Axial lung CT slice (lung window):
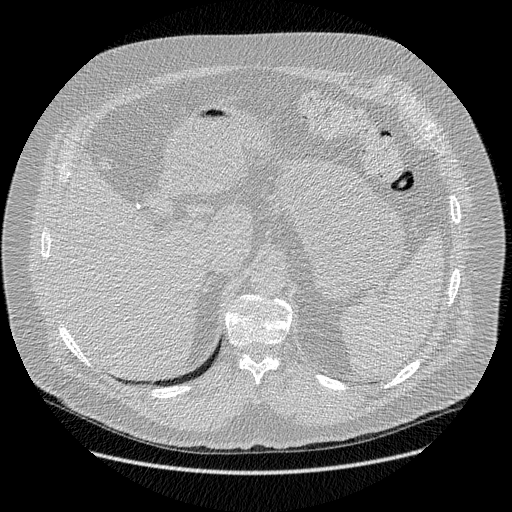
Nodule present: no